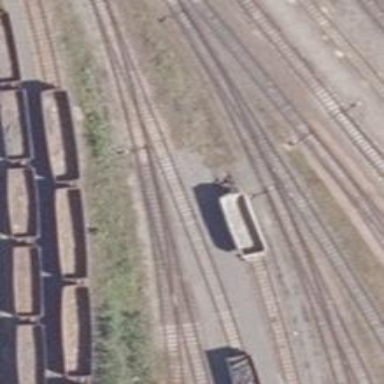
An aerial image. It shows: Railway switch.